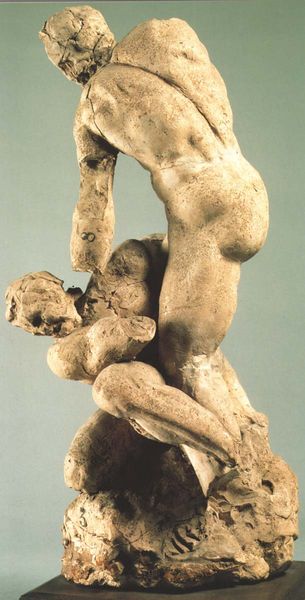
Titel: Samson und Philister
Künstler: Michelangelo
Institution: Florenz, Casa Buonarotti
Schlagwörter: felsen, kampf, nackt, menschen, marmor, mund, männer, rücken, arm, gesicht, stein, statue, gewalt, bildhauerei, knien, kaputt, david, atlas, goliath, stature, 8, arm ab, goöiath, 两个男人在打架, 一个人蹲在第三抱着另一个人的腿